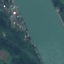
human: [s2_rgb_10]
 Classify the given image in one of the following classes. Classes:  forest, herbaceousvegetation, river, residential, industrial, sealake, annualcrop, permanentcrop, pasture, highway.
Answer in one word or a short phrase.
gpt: River